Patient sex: M
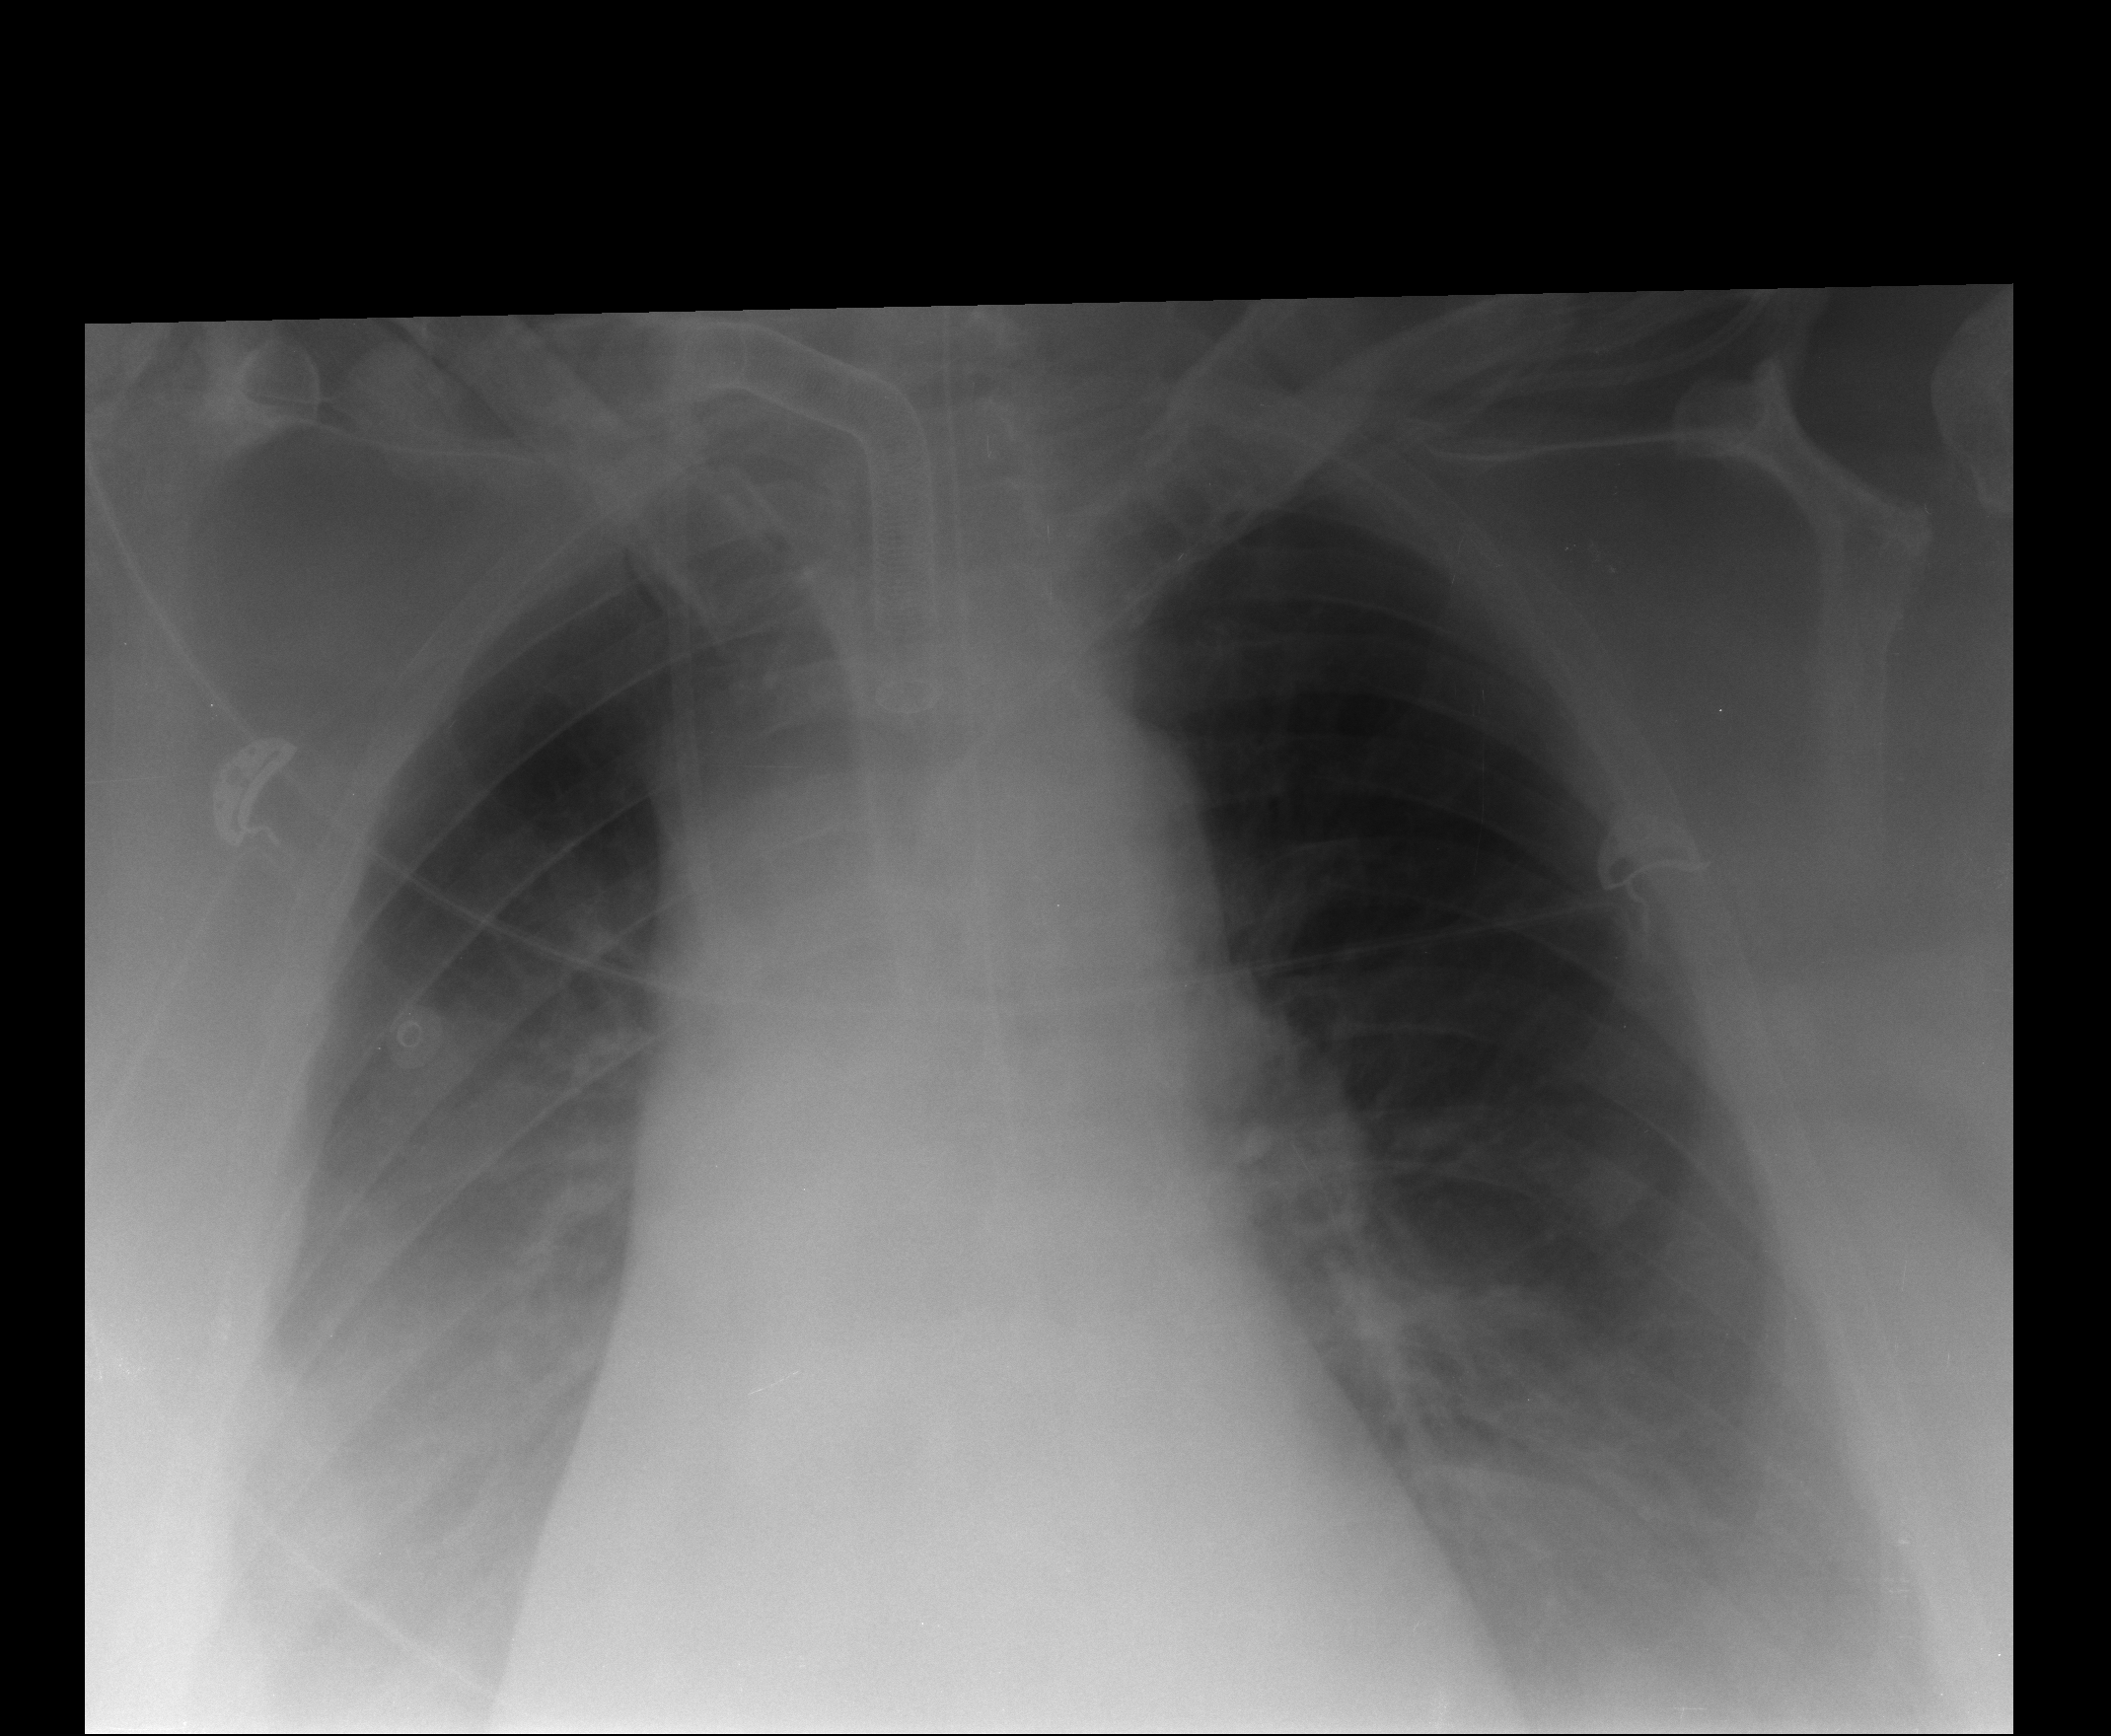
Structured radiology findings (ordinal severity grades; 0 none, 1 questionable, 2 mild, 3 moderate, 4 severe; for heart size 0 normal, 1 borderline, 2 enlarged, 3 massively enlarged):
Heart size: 2
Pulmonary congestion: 1
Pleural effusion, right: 2
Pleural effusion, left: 0
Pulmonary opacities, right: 0
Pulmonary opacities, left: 0
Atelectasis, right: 2
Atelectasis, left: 2